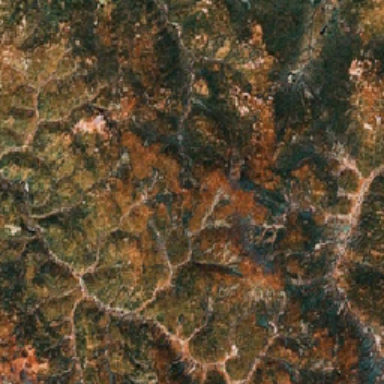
The line is very large .